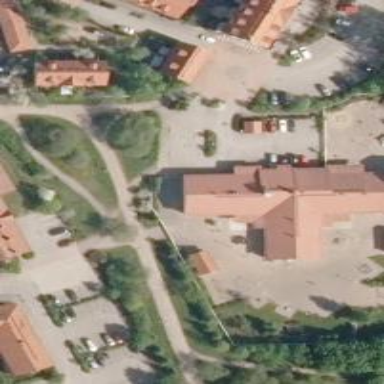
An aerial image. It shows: Kindergarten.